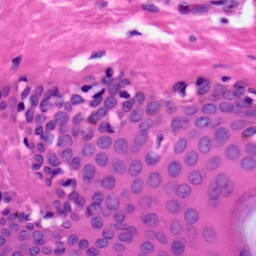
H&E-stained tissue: Skin